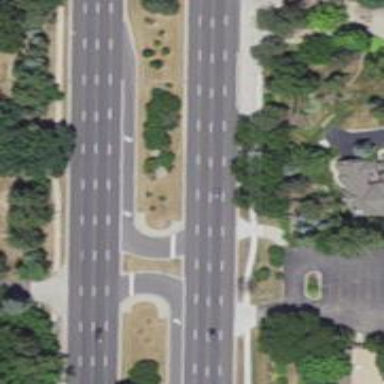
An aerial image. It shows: Asphalt road with primary link designation.